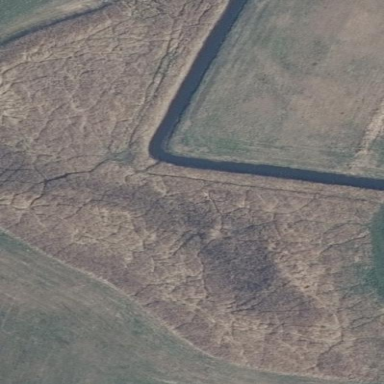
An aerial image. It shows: Reedbed in wetland area.